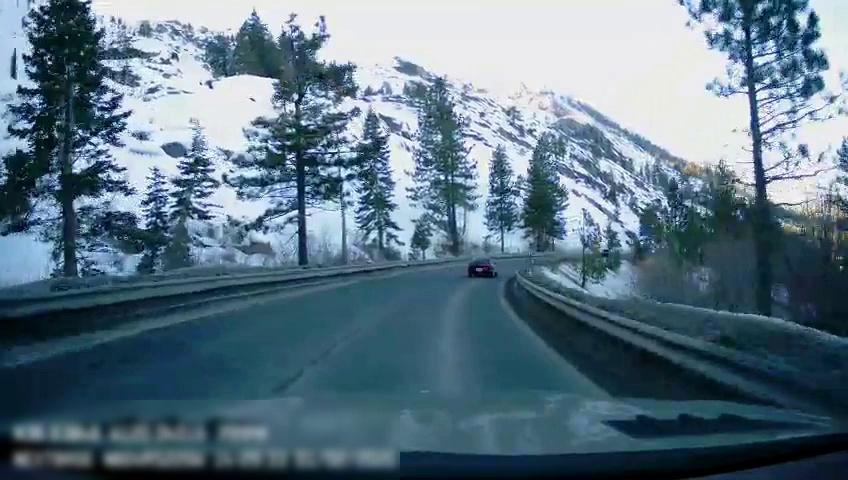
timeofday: Day
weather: Sunny
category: Drivable Space
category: Vehicles | Car
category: Lanes | Opposite Lane
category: Lanes | Current Lane
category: Lanes | Opposite Lane
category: Lanes | Current Lane